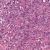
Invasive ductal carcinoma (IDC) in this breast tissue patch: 0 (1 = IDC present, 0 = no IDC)